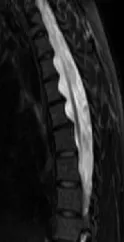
Axial. T2-weighted spin-echo magnetic resonance image of the thoracic spine showing posterior vertebral scalloping by dural ectasia.
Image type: radiology (mri)